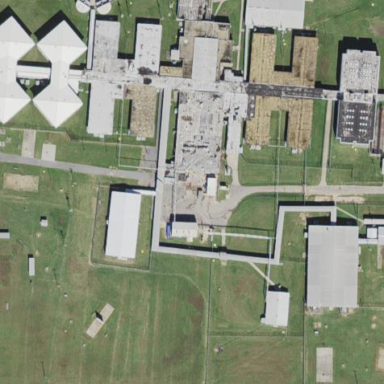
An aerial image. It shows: Prison facility surrounded by fence.